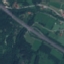
Label: Highway